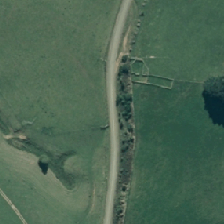
Land cover: indigenous_forest